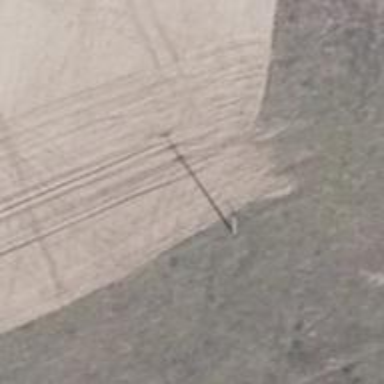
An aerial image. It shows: Power pole.